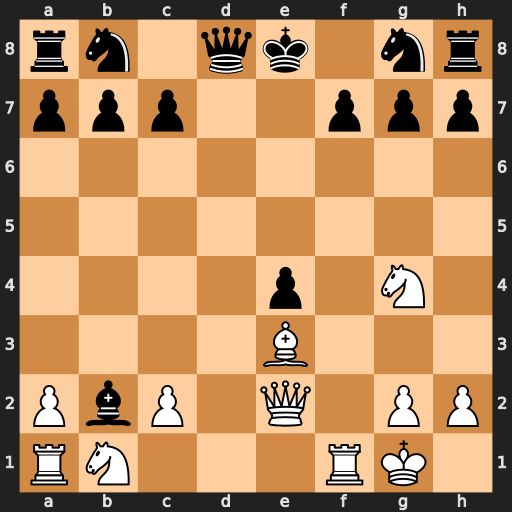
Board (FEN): rn1qk1nr/ppp2ppp/8/8/4p1N1/4B3/PbP1Q1PP/RN3RK1
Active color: w
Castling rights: kq
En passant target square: -
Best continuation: Qb5+ Nd7 Qxb2